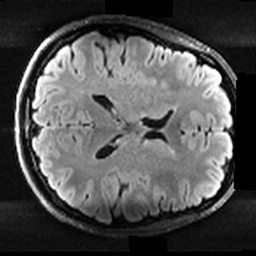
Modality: T2w
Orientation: axial
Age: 24
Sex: female
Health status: healthy
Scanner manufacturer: ge
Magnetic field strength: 3 T
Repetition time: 12 s
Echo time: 0.09318 s